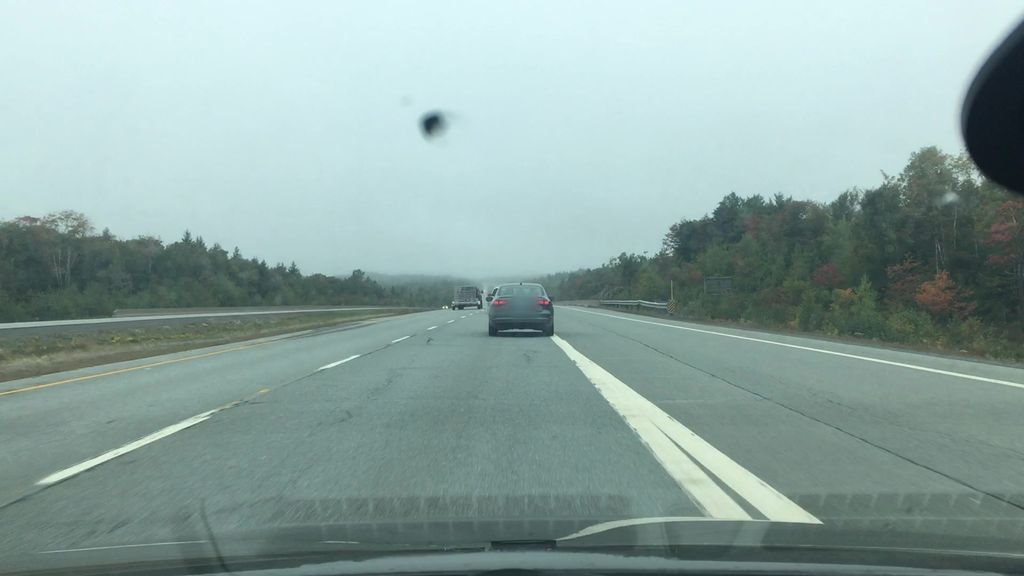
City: halifax